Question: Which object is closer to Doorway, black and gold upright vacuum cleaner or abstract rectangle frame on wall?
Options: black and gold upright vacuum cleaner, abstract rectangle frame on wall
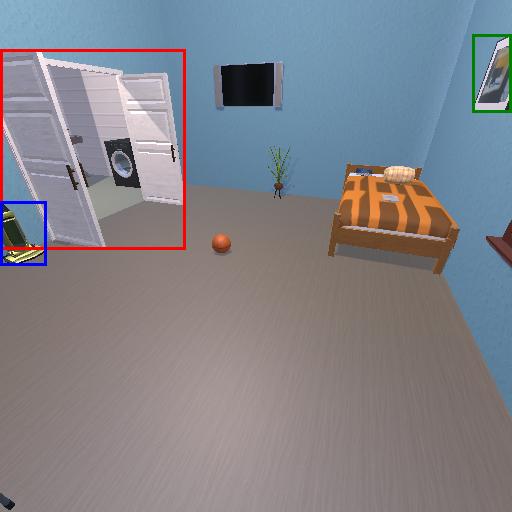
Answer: black and gold upright vacuum cleaner